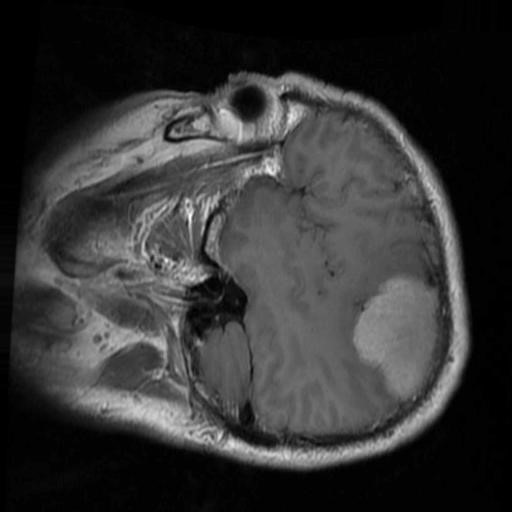
Label: brain_menin